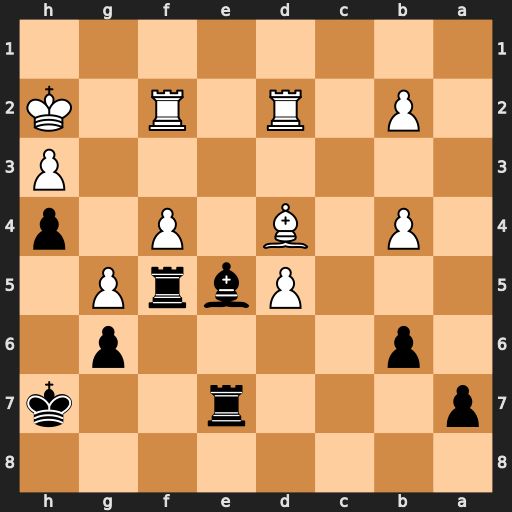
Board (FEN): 8/p3r2k/1p4p1/3PbrP1/1P1B1P1p/7P/1P1R1R1K/8
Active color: b
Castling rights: -
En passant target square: -
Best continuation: Bxf4+ Rxf4 Rxf4